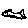
Label: fish